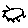
Label: sun